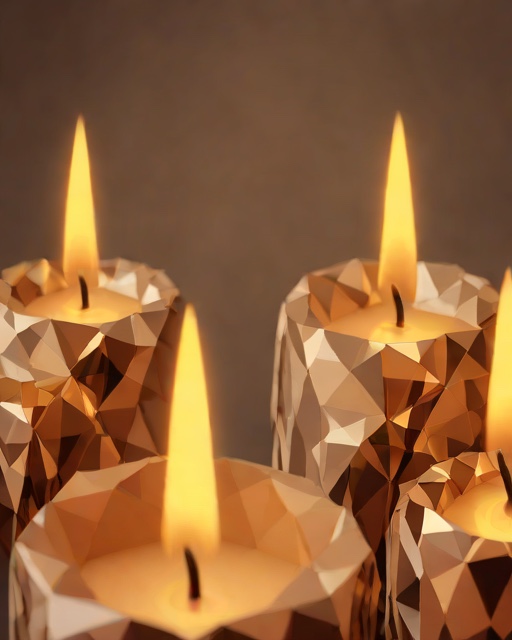
Category: Birthday